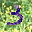
Label: 3